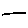
Label: line